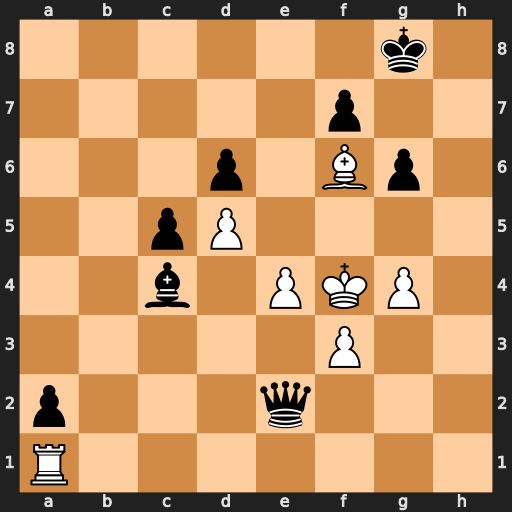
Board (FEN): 6k1/5p2/3p1Bp1/2pP4/2b1PKP1/5P2/p3q3/R7
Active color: w
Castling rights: -
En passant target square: -
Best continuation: Rh1 Qd2+ Kg3 Qe1+ Rxe1